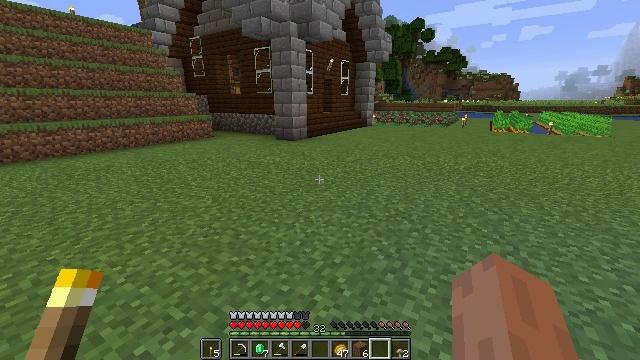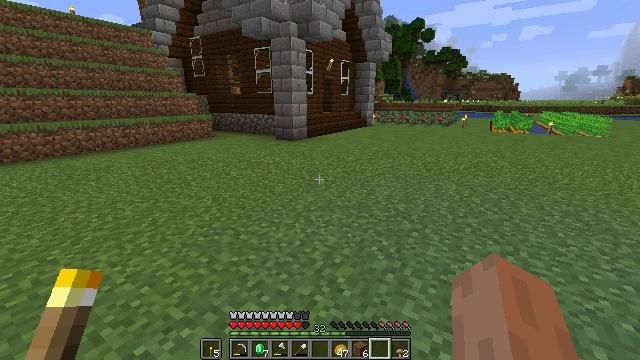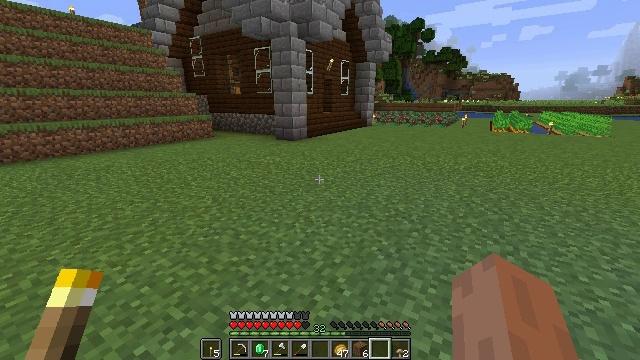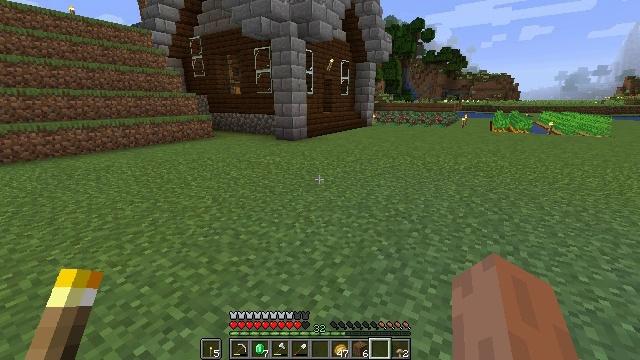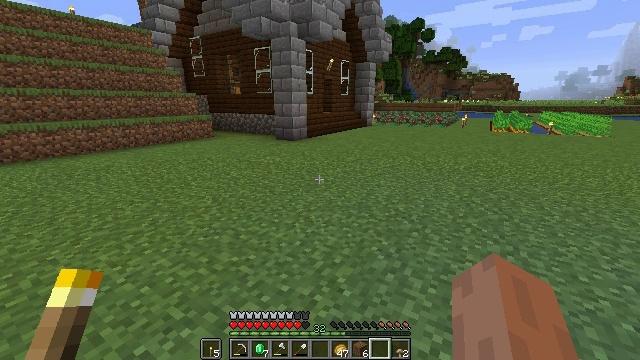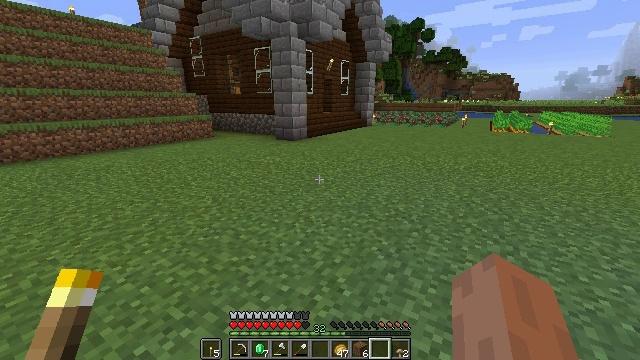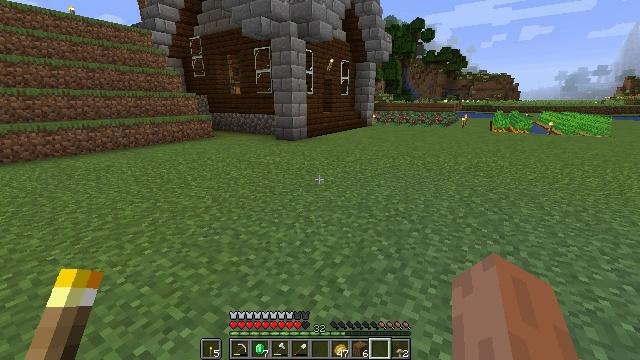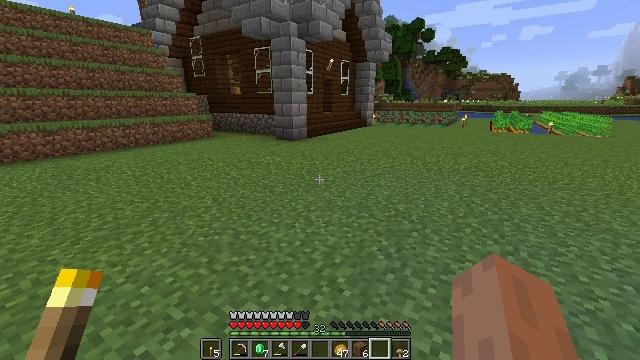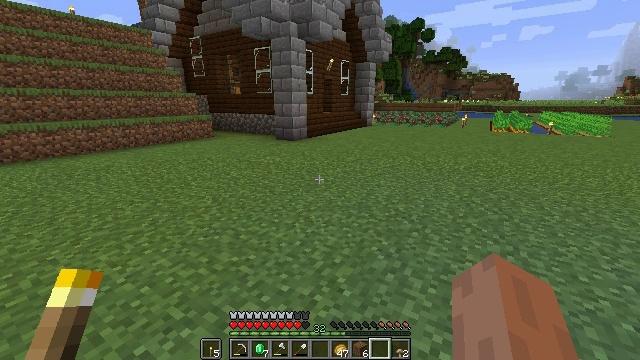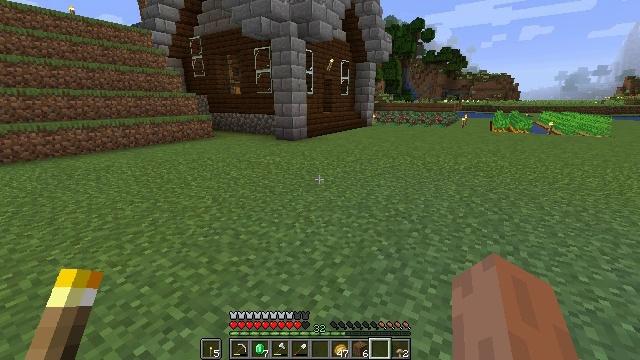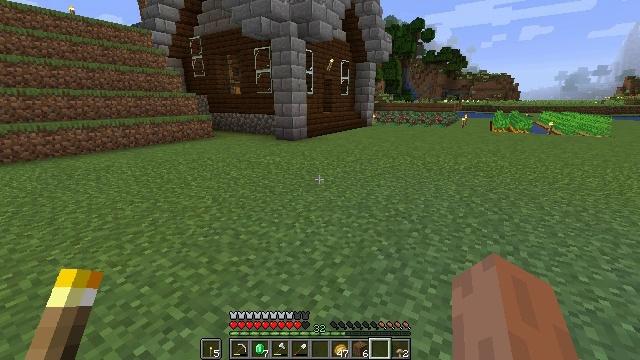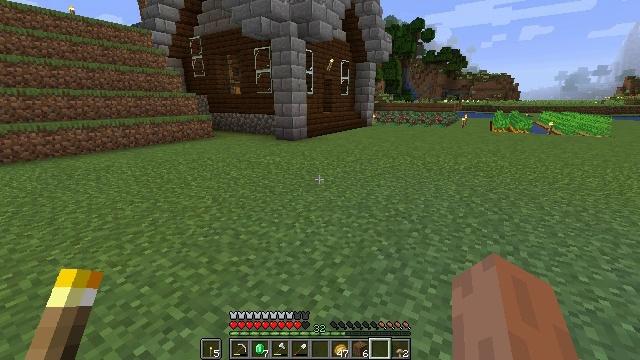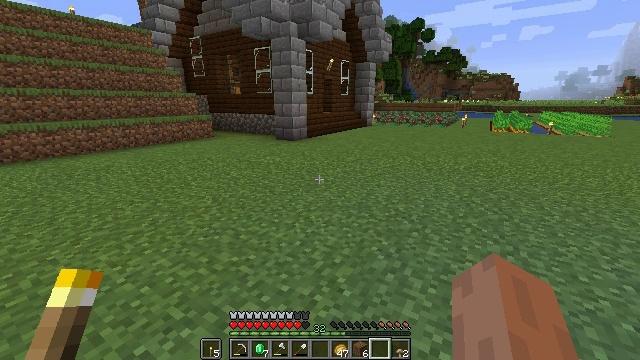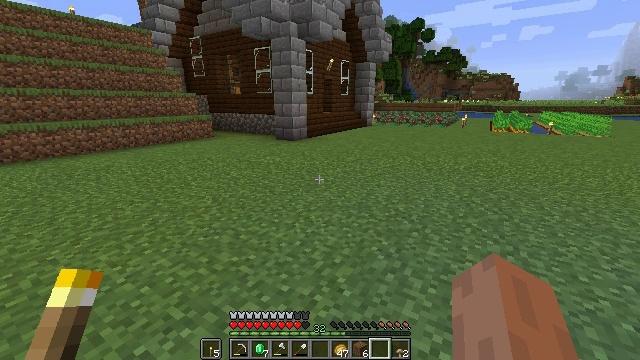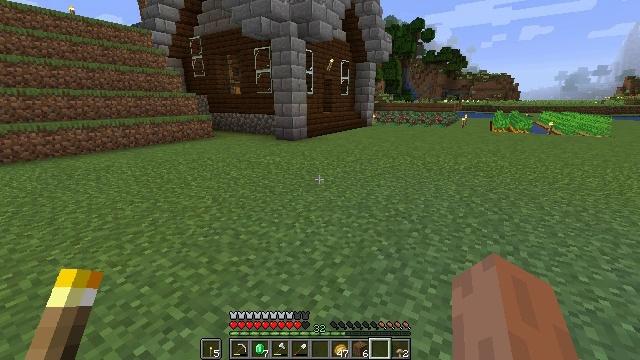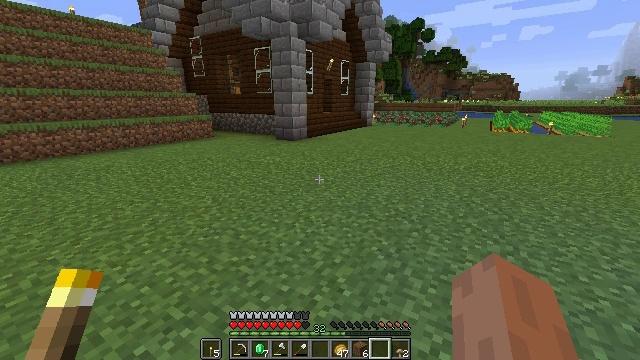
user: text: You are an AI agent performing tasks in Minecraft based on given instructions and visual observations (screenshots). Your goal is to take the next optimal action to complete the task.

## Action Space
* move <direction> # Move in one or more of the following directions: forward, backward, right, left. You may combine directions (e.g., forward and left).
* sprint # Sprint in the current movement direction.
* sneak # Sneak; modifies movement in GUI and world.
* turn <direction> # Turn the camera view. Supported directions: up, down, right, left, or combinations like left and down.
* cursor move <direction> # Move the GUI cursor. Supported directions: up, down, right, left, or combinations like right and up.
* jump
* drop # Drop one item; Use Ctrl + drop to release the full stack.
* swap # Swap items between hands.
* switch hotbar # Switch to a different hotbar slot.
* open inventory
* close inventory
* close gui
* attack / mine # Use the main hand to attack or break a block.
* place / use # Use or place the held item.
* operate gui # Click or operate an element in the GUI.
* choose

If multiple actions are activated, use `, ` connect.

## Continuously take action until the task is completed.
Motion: motion action
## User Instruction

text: Interact with the crafting table and make spruce stairs.
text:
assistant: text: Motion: no_op
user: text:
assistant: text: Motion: no_op
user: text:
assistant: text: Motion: no_op
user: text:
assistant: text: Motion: no_op
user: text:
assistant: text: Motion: no_op
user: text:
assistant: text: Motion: no_op
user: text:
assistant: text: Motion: no_op
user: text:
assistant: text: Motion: no_op
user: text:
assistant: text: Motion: no_op
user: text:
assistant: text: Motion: no_op
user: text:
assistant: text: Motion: no_op
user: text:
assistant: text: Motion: no_op
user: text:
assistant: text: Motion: no_op
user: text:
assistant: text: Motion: no_op
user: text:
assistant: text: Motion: no_op
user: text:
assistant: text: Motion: no_op
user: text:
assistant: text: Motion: no_op
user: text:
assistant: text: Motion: no_op
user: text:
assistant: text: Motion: no_op
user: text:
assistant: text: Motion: no_op
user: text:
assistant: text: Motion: no_op
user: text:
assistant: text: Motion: no_op
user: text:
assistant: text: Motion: no_op
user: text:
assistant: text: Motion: no_op
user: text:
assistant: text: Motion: no_op
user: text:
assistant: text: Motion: no_op
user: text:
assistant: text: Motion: no_op
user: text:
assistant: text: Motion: no_op
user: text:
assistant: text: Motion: no_op
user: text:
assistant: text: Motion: no_op